Field crop: maize
Growth stage: 2
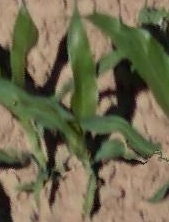
Species: maize